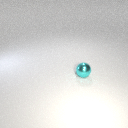
small cyan metal sphere